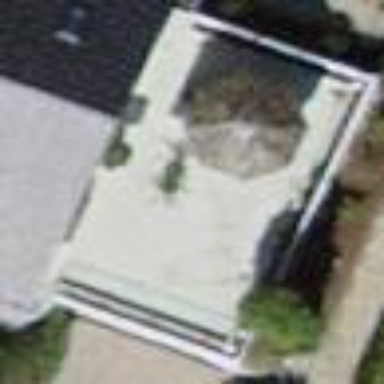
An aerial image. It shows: Garage.